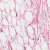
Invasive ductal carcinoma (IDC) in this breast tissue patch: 0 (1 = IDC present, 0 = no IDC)